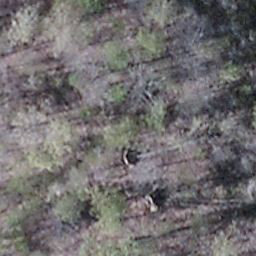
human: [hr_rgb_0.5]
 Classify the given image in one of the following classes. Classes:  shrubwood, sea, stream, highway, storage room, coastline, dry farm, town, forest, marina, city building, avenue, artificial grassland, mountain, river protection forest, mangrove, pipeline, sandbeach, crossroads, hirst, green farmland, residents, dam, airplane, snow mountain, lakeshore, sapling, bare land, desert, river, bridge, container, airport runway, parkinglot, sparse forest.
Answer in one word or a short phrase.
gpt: shrubwood